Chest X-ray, AP view. Patient: 51 years old, sex M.
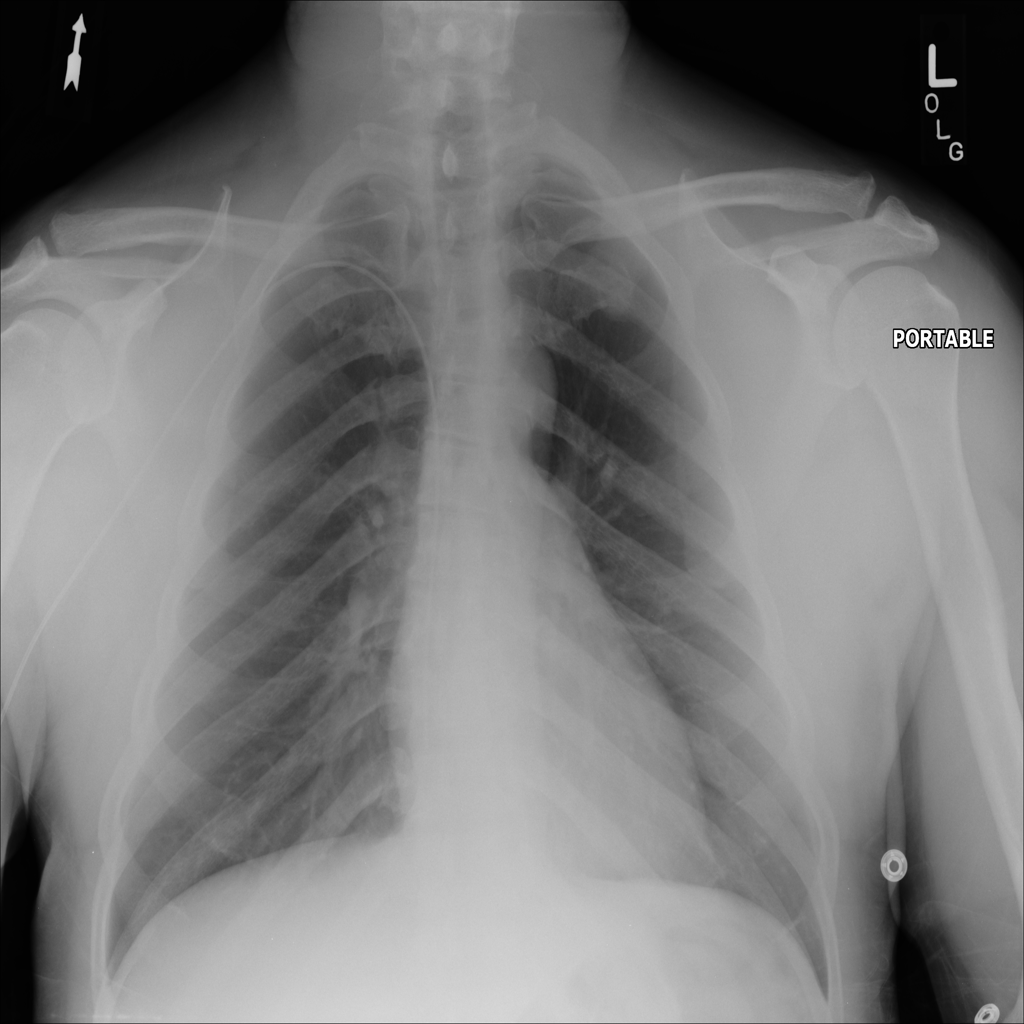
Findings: No Finding